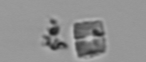
Label: Bacillariophyceae_morphotype1